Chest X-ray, PA view. Patient: 44 years old, sex F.
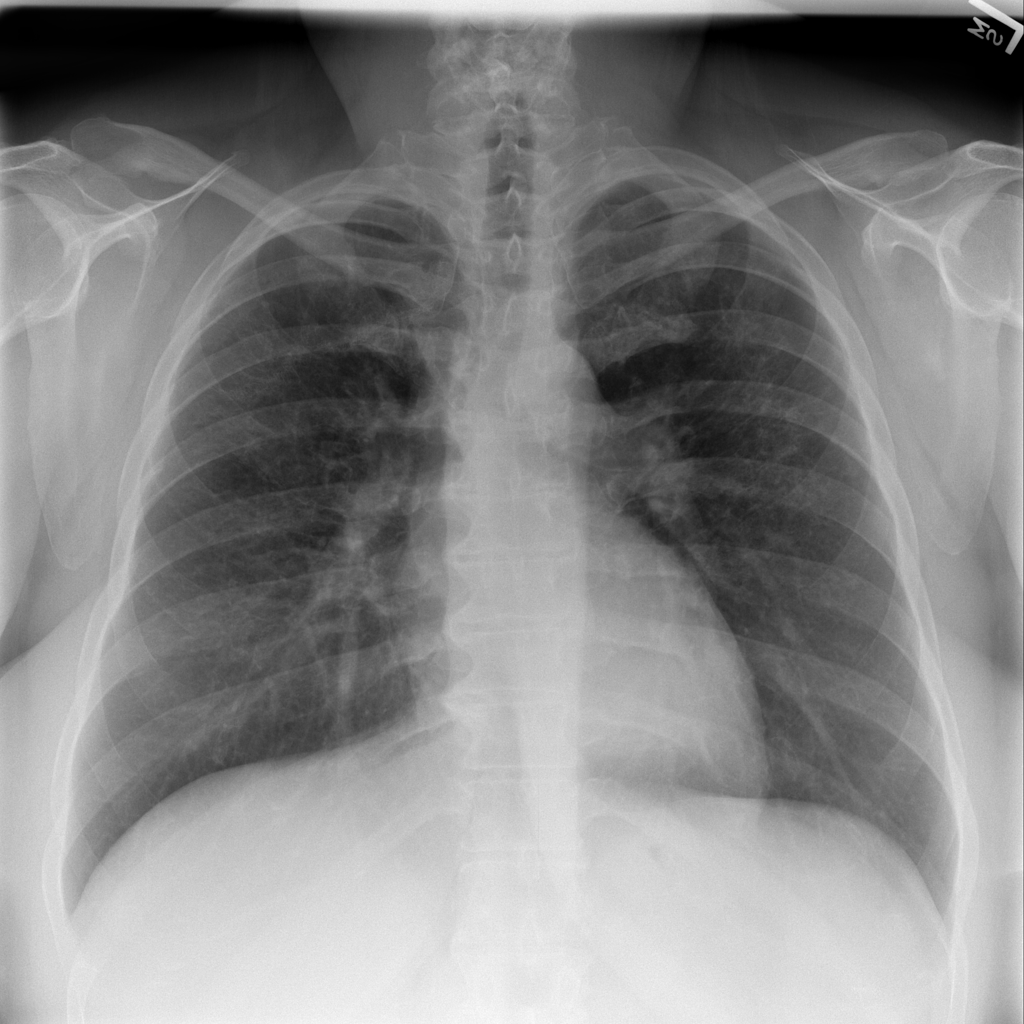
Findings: No Finding